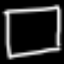
Label: square